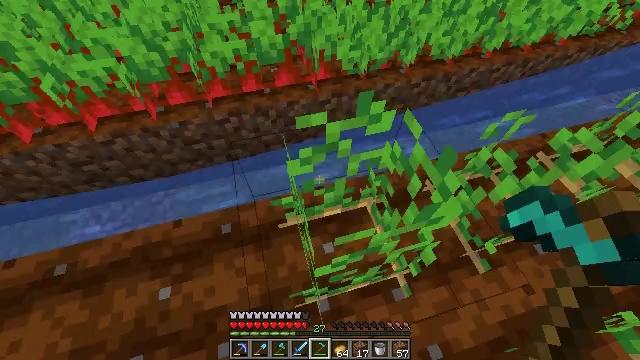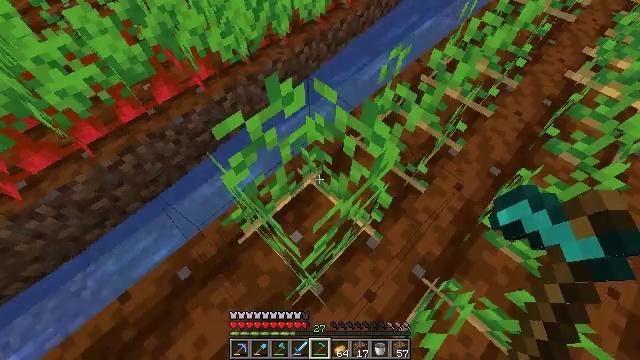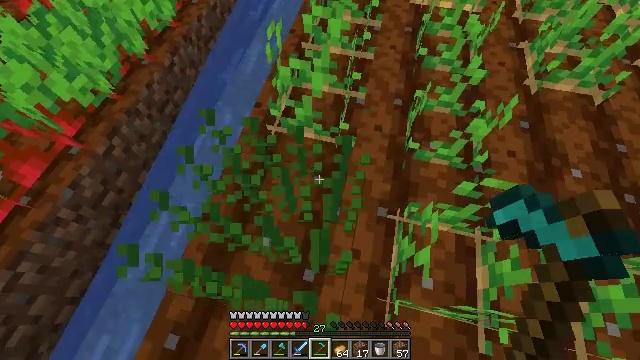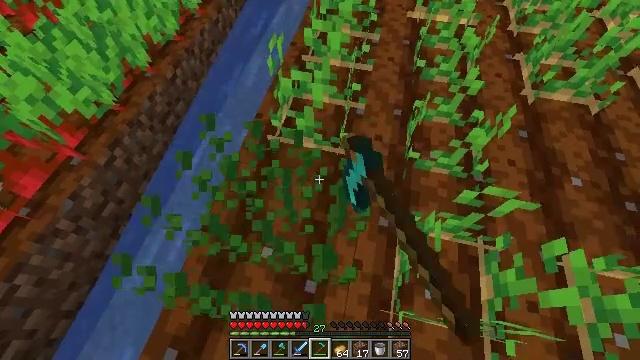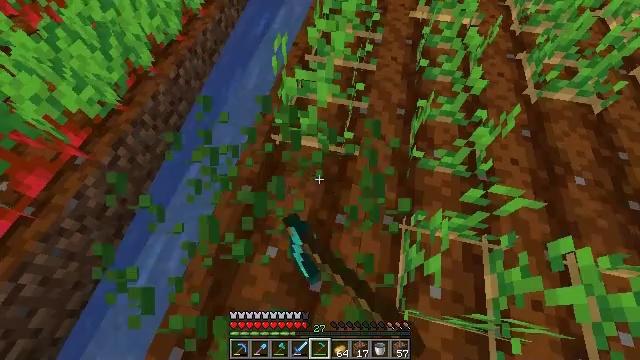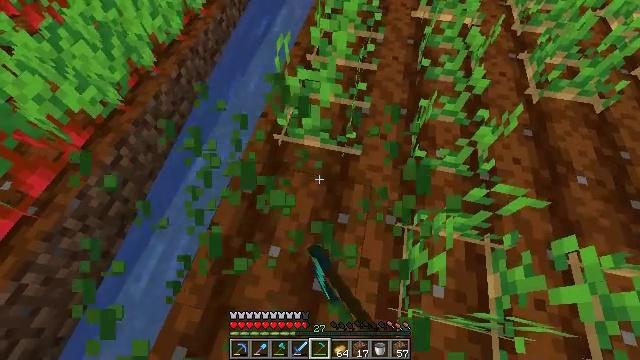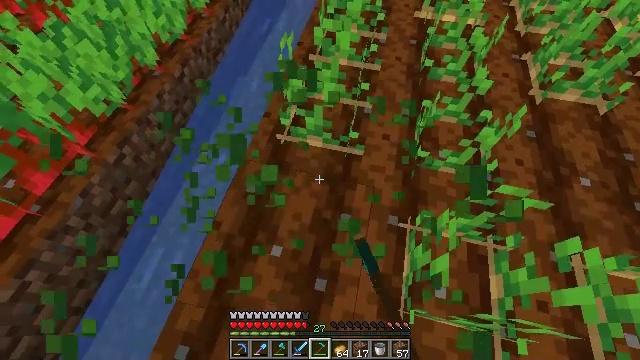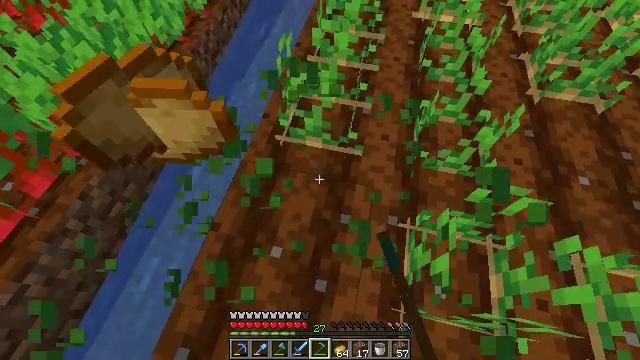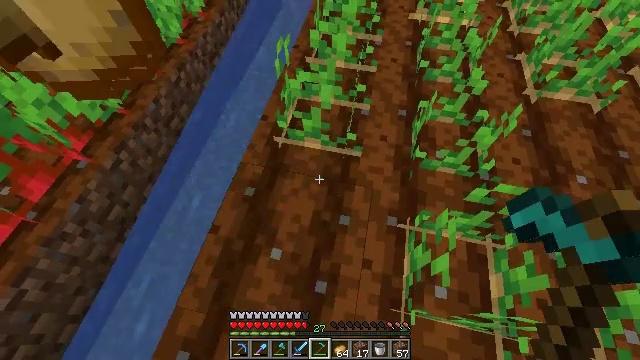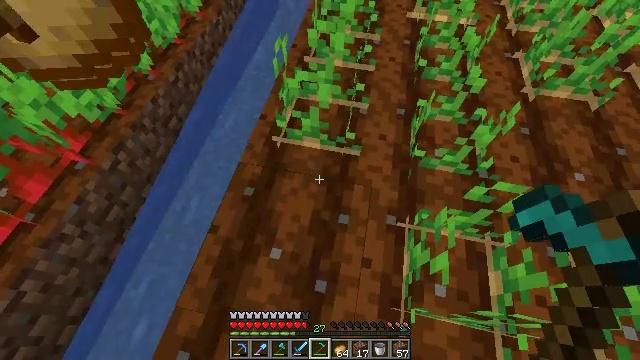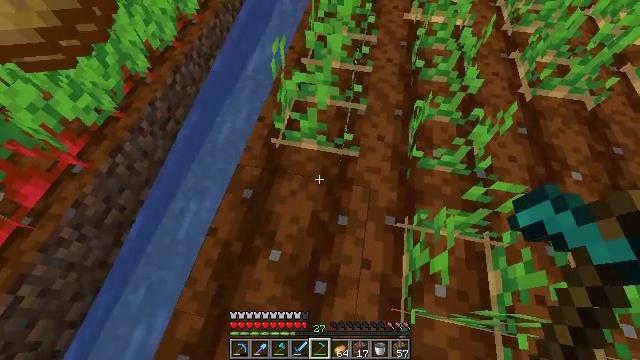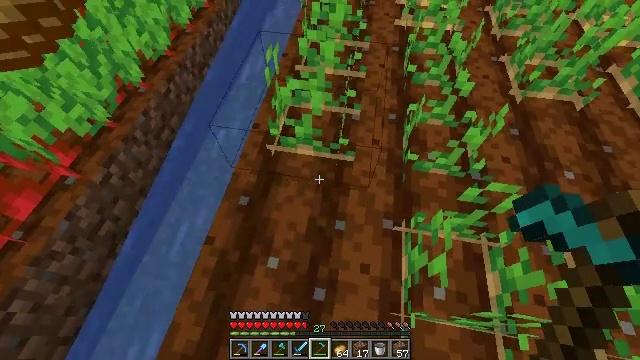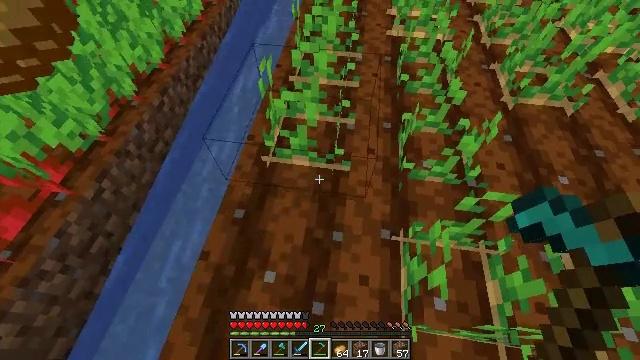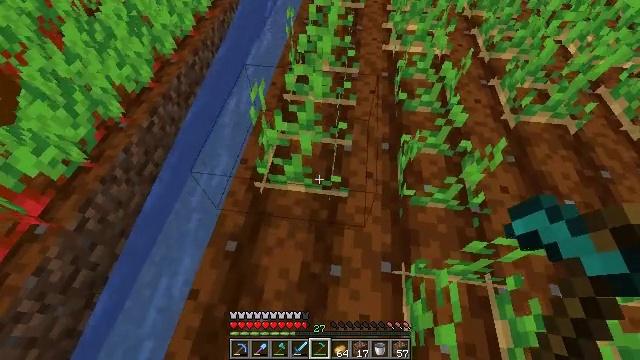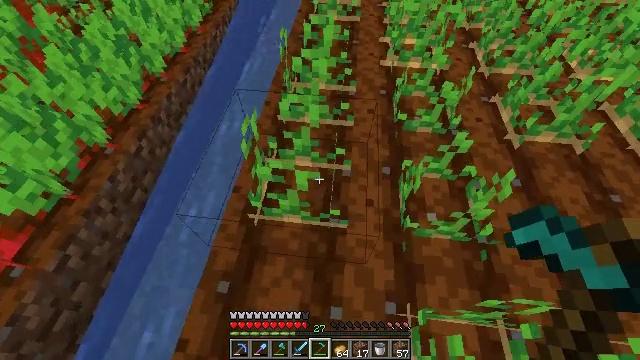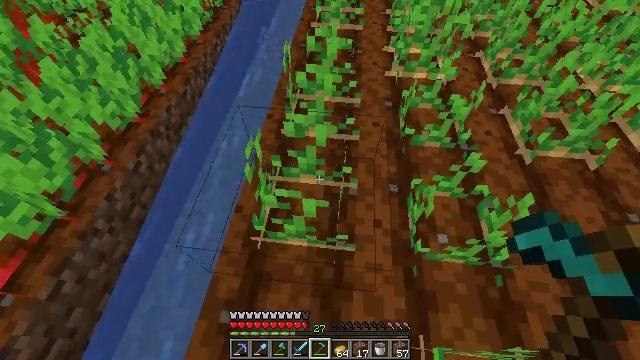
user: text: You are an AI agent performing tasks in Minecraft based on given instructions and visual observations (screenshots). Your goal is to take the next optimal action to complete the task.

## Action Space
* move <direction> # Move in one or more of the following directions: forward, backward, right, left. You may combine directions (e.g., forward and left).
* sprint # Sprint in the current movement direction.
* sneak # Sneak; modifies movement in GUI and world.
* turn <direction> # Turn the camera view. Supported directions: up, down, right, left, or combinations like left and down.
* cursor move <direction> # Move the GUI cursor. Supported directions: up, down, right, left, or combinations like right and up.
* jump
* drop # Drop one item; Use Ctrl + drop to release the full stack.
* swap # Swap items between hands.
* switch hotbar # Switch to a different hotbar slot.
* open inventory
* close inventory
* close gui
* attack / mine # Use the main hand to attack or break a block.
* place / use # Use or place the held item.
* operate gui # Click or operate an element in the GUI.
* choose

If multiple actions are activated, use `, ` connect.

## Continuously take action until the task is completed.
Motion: motion action
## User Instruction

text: Harvest potatoes.
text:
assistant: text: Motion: move forward and move left
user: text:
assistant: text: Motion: turn right and down, attack / mine
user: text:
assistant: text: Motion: turn up
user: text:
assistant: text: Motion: no_op
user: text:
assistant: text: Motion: no_op
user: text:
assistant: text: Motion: no_op
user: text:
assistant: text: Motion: no_op
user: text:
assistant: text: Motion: no_op
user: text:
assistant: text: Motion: no_op
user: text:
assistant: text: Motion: no_op
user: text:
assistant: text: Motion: turn right and up
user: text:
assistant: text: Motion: move forward, turn right and up
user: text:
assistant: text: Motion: move forward, turn up
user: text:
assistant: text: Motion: move forward, turn right
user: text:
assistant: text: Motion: move forward and move left
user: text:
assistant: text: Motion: move forward and move left
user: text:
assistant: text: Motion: move forward and move left, turn right and up
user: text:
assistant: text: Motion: turn right and up
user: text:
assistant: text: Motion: turn right
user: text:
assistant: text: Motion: turn right and up
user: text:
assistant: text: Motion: turn right and up
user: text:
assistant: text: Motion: turn right and up
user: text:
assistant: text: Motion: no_op
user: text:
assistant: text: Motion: move forward
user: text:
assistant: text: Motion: move forward
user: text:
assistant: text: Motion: move forward
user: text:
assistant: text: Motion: move forward
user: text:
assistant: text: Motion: move forward
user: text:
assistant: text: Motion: move forward, turn right
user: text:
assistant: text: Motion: move forward, turn right and down